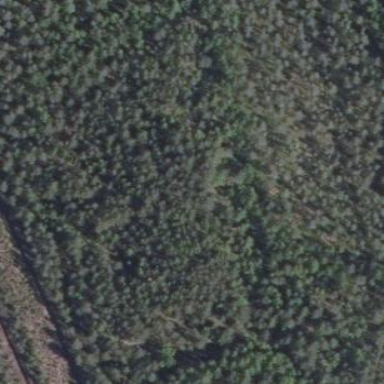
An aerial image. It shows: Woodland with needle-leaved trees.